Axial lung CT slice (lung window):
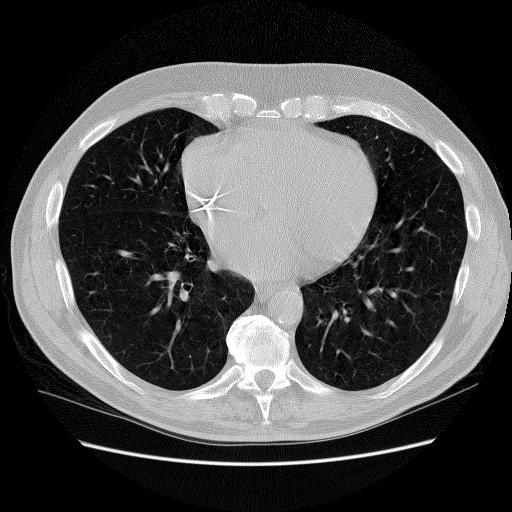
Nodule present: no